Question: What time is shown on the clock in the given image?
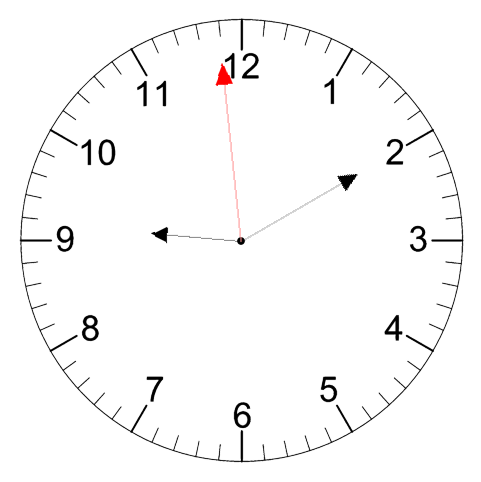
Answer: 09:09:59